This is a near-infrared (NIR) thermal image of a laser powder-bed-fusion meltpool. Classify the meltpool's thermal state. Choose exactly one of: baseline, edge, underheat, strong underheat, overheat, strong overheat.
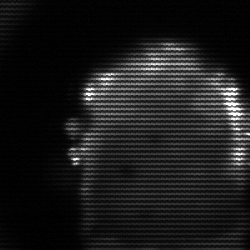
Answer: baseline